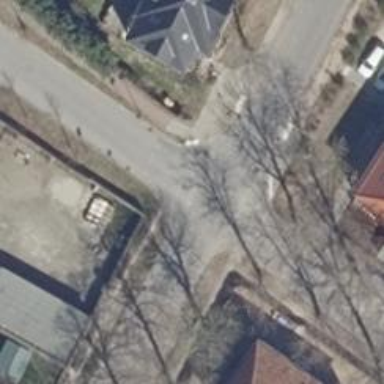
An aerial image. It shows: Residential road with sidewalks on both sides.